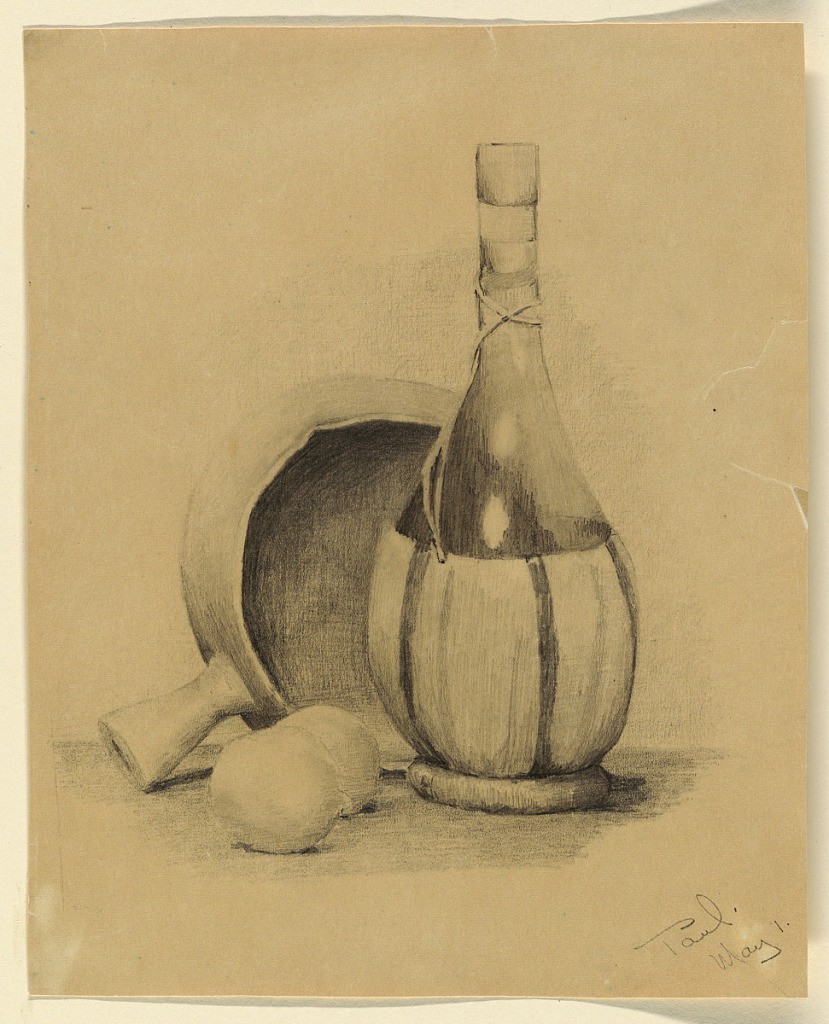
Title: Still-life
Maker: Yvonne Paul
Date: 1911
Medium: Pencil on tan paper
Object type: Drawing
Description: Vertical rectangle. Still-life of a bottle, pot, and lemons. Signed at lower right, in pencil: "PAUL. / MAY 1."